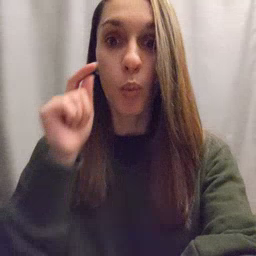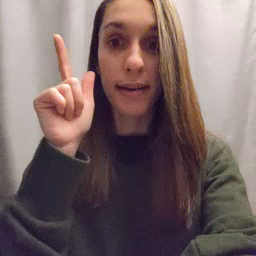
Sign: awake